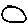
Label: circle